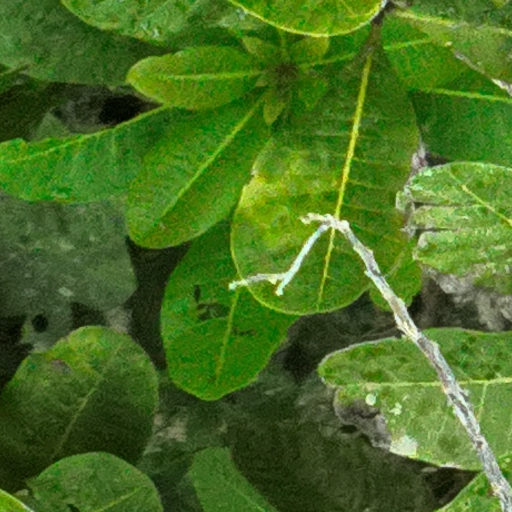
Species: Anacardium excelsum
GBIF accepted scientific name: Anacardium excelsum
Crown area (m\u00b2): 175.332